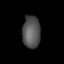
Tissue: lung
Cell type: Epithelial cells
Senescence score: 0.2385
Nuclear area (px): 566
Mean DAPI intensity: 84.88